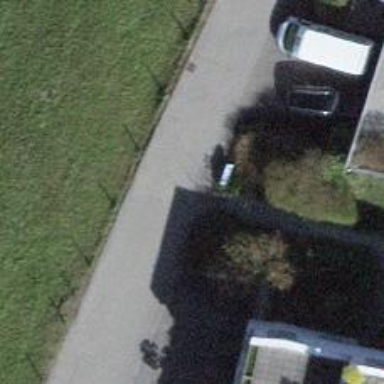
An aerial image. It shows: Set of steps on the road.